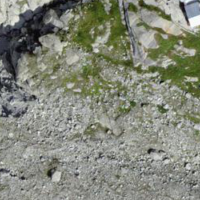
EUNIS habitat code: 48
Species observed at this site:
Pyrrhocorax graculus
Prunella collaris